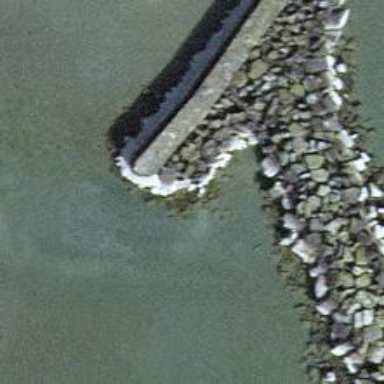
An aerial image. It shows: Man-made pier.